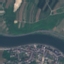
Land use / land cover: River